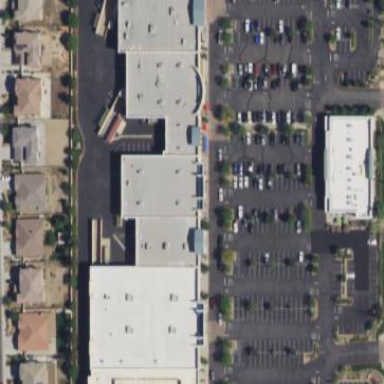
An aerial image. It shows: Retail building.